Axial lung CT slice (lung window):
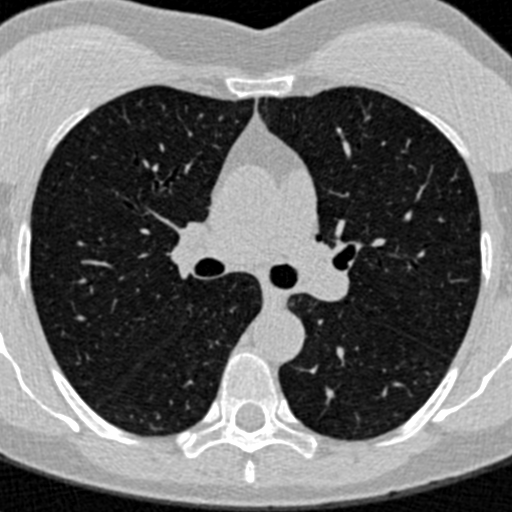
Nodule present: no